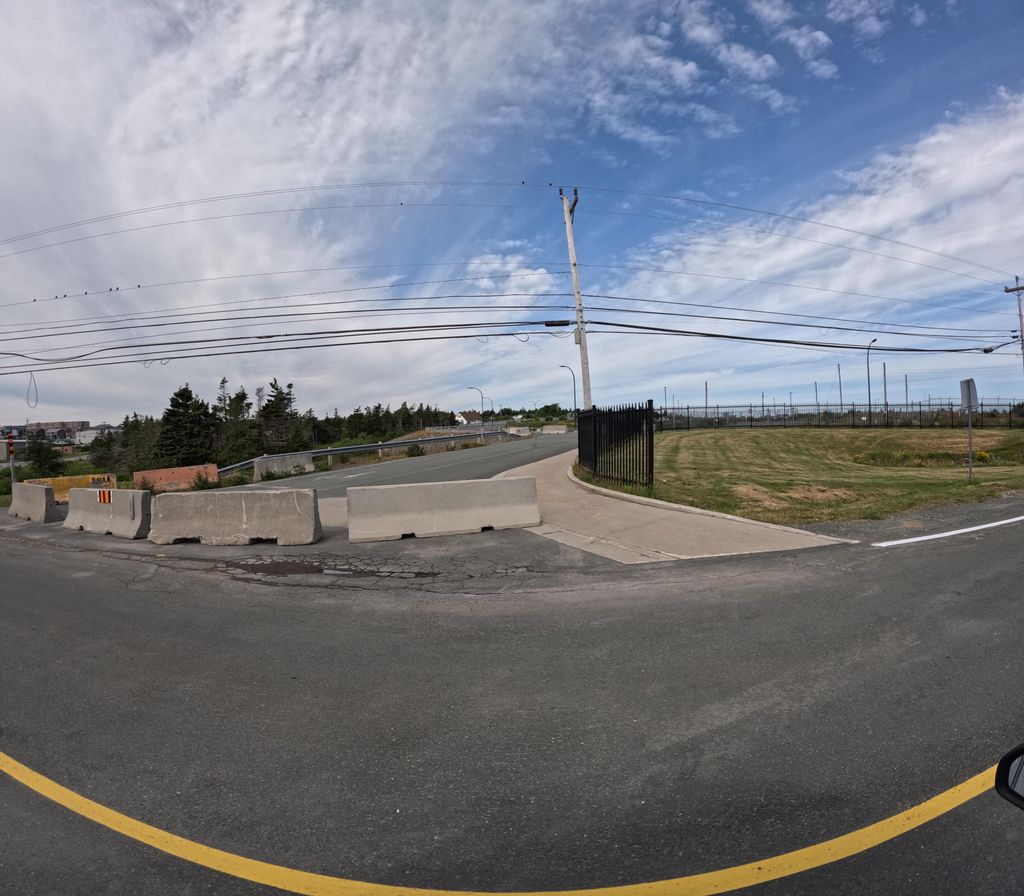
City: st_johns